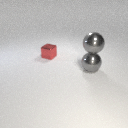
small red metal cube to the left of large gray metal sphere